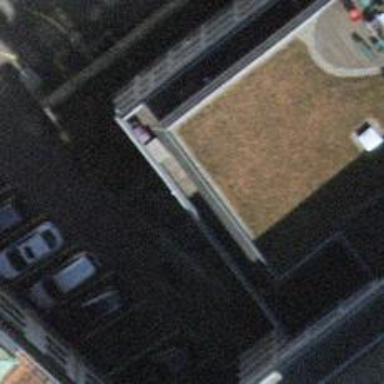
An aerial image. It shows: Parking area.